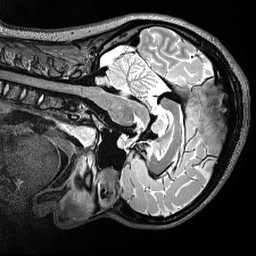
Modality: T2w
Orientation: sagittal
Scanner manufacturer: siemens
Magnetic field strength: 3 T
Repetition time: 3.2 s
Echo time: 0.566 s